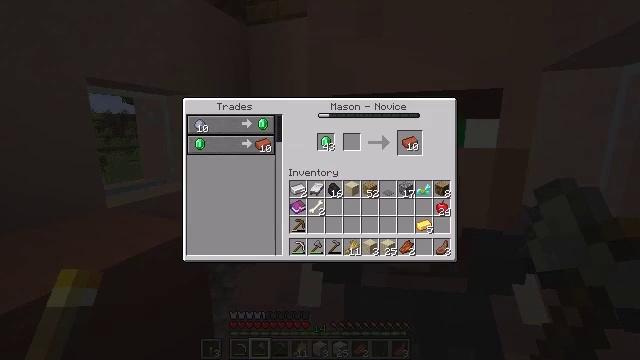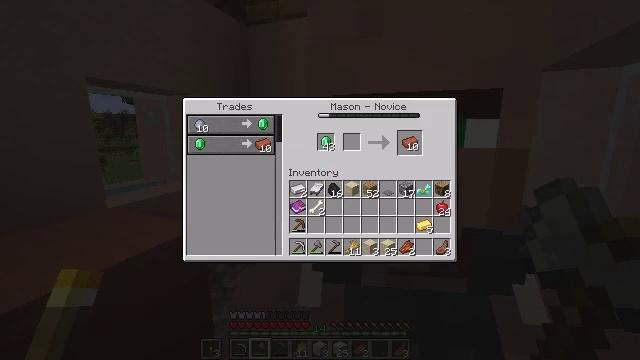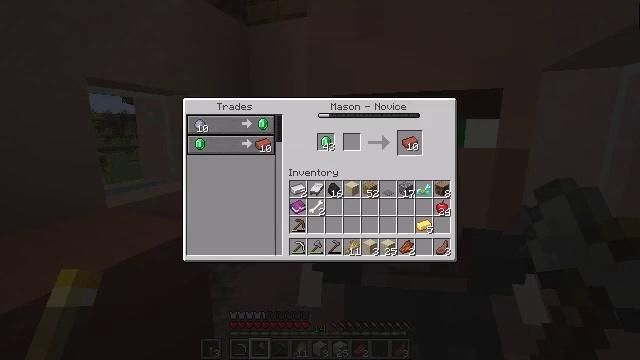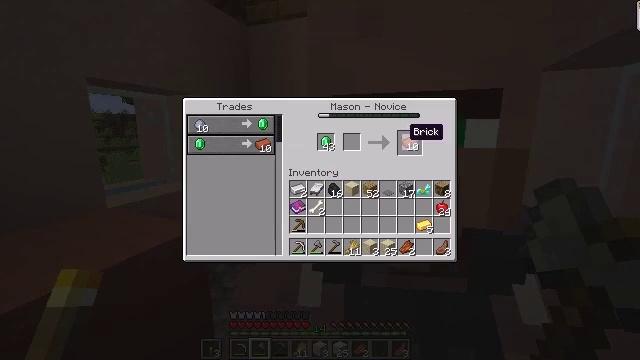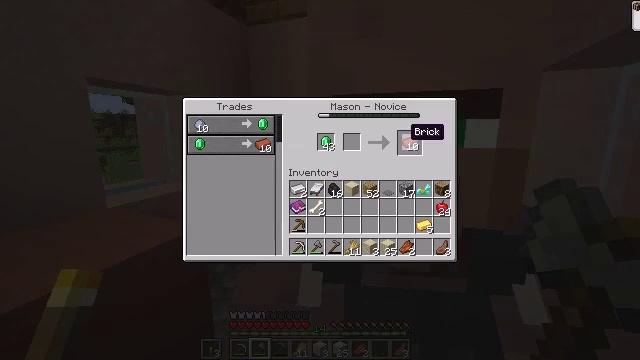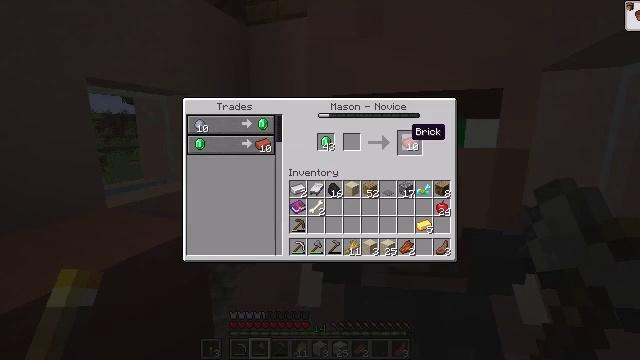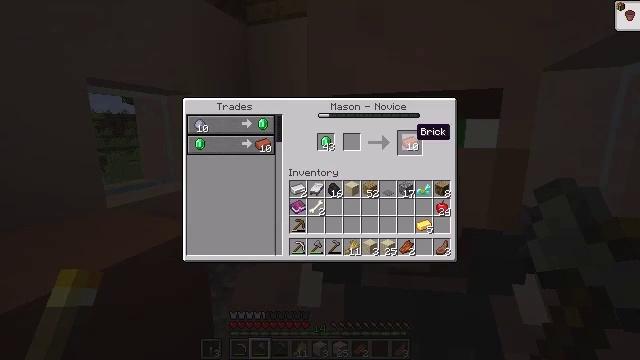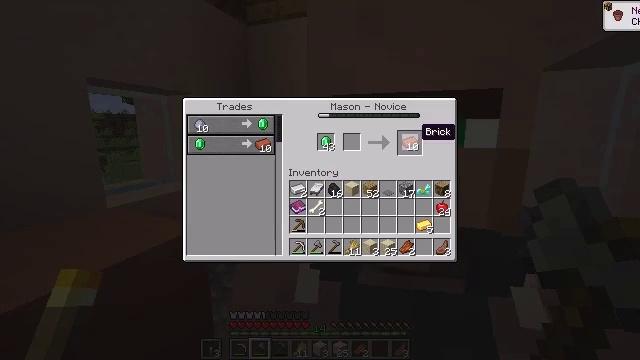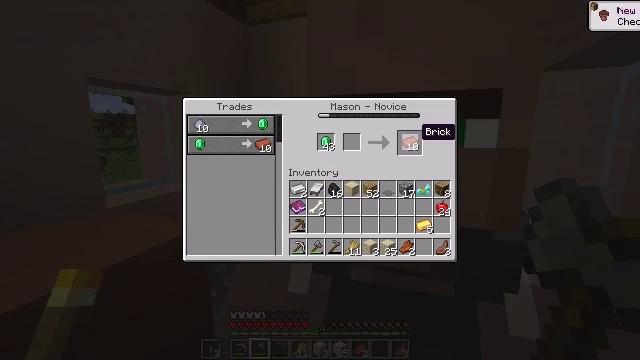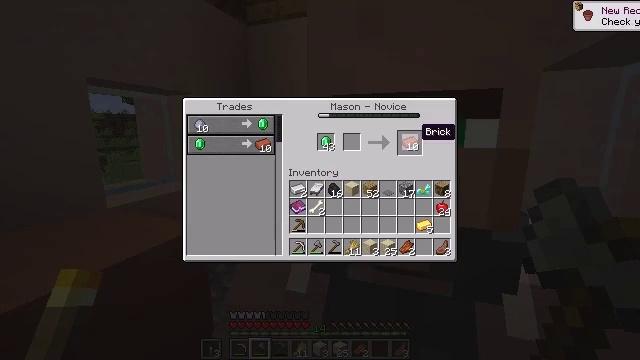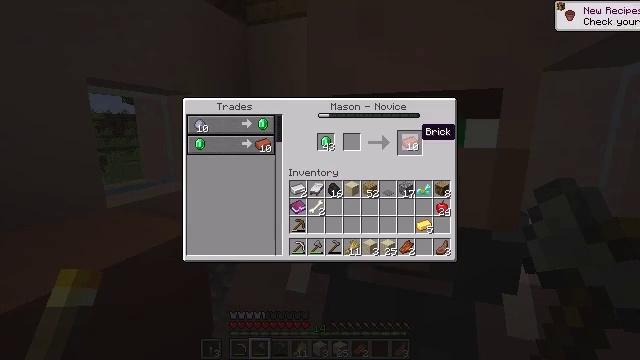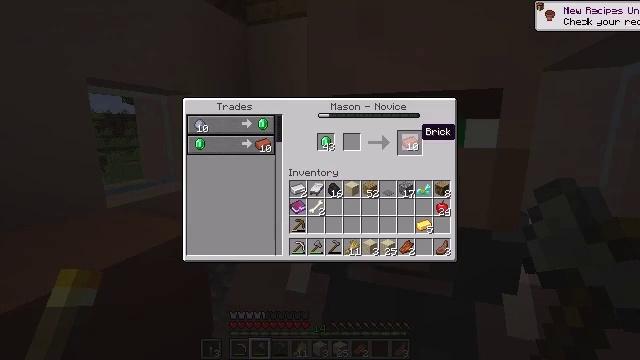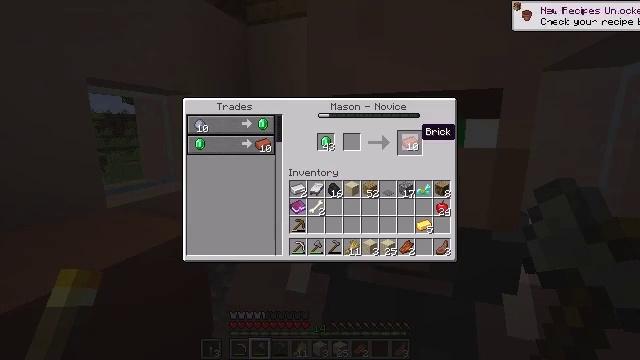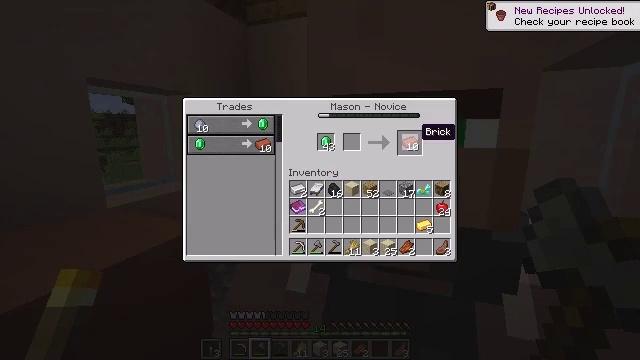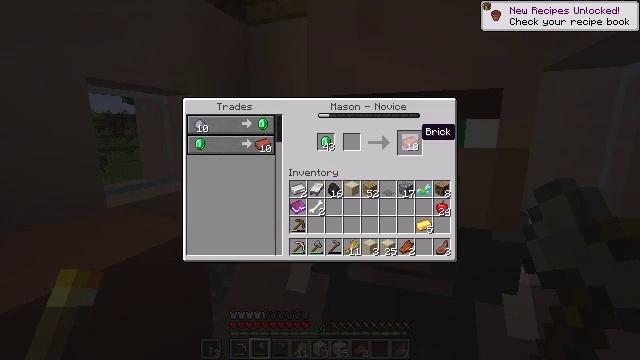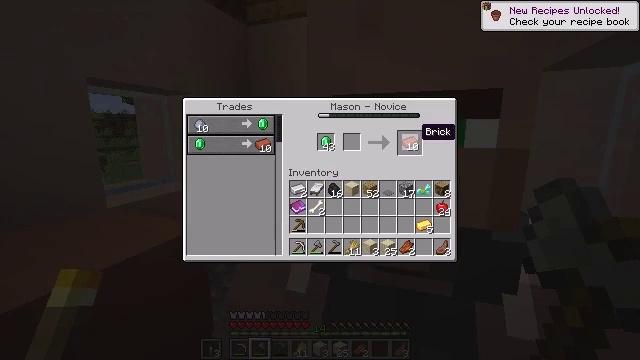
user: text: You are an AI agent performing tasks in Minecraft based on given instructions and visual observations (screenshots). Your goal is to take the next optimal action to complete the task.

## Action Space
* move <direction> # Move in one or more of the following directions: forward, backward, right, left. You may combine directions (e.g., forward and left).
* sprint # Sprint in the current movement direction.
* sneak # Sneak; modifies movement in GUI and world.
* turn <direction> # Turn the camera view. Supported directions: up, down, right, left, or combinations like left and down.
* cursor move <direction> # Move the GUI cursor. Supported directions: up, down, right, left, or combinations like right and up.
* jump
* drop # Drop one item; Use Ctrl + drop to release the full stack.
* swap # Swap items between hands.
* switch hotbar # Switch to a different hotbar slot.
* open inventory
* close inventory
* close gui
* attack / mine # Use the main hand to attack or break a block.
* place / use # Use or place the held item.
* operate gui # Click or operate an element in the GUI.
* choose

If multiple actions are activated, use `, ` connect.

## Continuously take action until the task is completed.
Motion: motion action
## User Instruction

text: Make a brick by processing clay in the furnace.
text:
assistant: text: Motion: cursor move right
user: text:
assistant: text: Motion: cursor move right
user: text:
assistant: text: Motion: no_op
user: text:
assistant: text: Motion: no_op
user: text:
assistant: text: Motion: no_op
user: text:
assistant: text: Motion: no_op
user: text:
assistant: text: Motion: no_op
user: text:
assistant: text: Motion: no_op
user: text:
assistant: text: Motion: no_op
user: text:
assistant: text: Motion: no_op
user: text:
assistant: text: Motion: no_op
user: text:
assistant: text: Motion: no_op
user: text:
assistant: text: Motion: no_op
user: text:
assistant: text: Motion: no_op
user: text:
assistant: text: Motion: no_op
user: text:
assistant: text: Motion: no_op
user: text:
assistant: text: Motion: no_op
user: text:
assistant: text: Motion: no_op
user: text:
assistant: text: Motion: operate gui
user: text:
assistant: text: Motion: operate gui
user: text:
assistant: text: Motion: operate gui
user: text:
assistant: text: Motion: no_op
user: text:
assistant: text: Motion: no_op
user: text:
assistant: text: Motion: no_op
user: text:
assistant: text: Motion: no_op
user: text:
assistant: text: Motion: no_op
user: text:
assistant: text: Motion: operate gui
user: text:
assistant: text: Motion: operate gui
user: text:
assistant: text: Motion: operate gui
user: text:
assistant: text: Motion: no_op